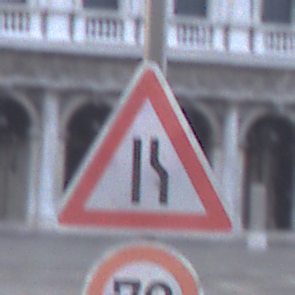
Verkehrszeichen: EinseitigVerengteFahrbahnRechts
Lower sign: Geschwindigkeit70
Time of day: SunriseSunset
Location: Outdoor (Urban)
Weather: PartlyCloudy
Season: NotSpecified
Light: Natural